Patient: sex F, age 22
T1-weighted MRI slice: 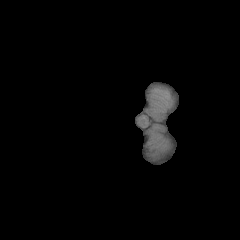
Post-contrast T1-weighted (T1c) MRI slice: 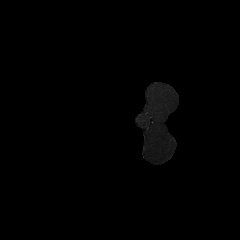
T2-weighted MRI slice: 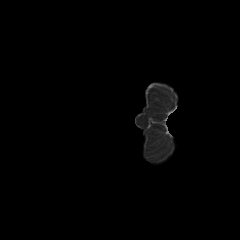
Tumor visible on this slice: no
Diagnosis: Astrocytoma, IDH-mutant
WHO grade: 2